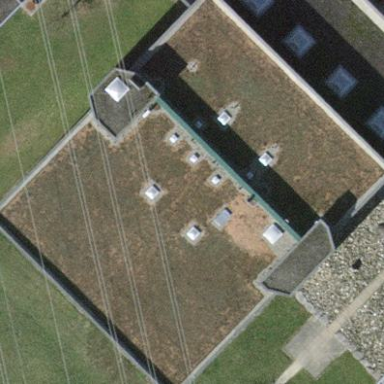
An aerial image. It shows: Building that serves as military barracks.